Question: How can I keep the '%' symbol in the title?
'''
library(ggtext)
library(ggplot2)
ggplot(mtcars, aes(cyl, mpg)) +
geom_col() +
ggtitle("%") +
theme(plot.title = element_markdown())
'''

<URL>
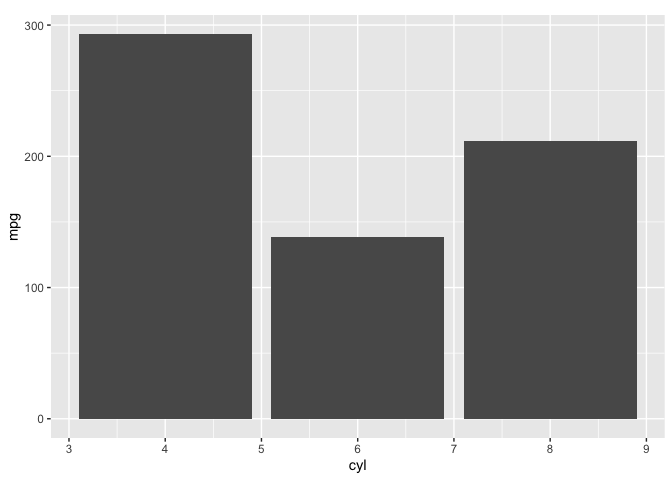
Answer: You can just add a space before and the character will display correctly. Although there is a space, the formatting of the title will ignore this:
'''
ggplot(mtcars, aes(cyl, mpg)) +
geom_col() +
ggtitle(" %") +
theme(plot.title = element_markdown())
'''
<URL>